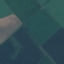
Land use / land cover class: AnnualCrop